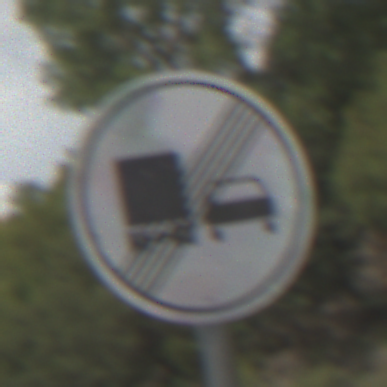
Verkehrszeichen: EndeUeberholverbotKraftfahrzeuge
Umgebung: Outdoor, Nature
Tageszeit: Midday
Wetter: PartlyCloudy
Licht: Natural
Jahreszeit: NotSpecified
Kontrast: HighContrast